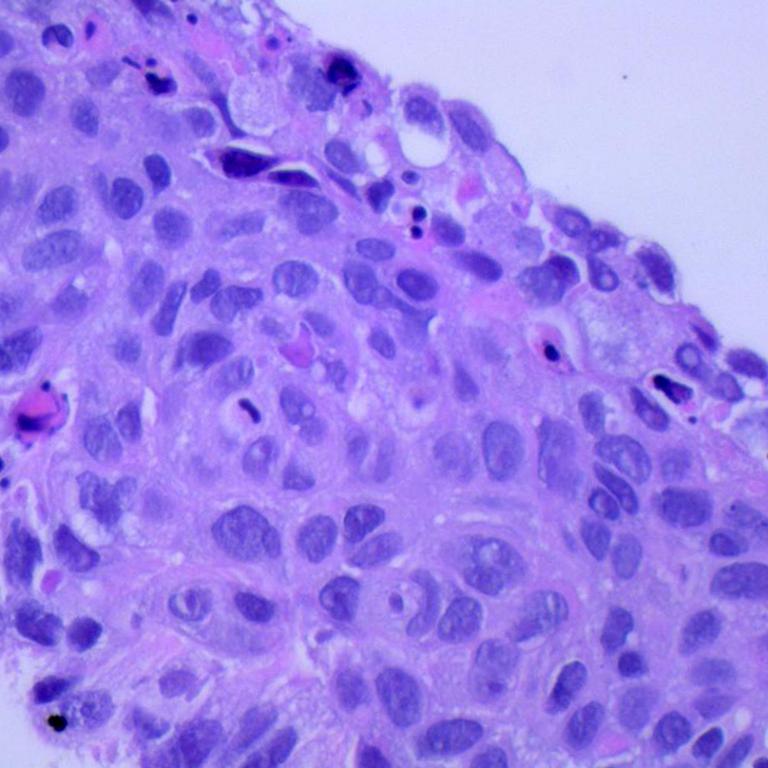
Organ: lung
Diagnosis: squamous carcinomas